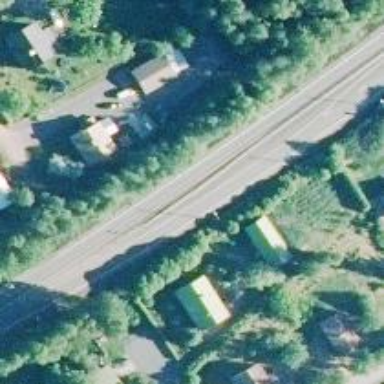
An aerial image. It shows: Asphalt road classified as trunk highway.